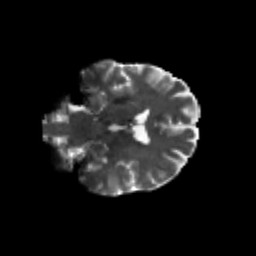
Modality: T2w
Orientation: coronal
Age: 57
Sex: male
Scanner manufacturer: siemens
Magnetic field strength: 3 T
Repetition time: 4.71 s
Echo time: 0.0906 s